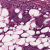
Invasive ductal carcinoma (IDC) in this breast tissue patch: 1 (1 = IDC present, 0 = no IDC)